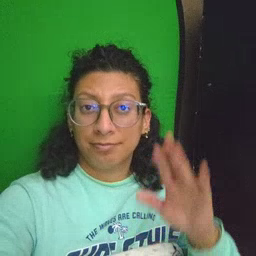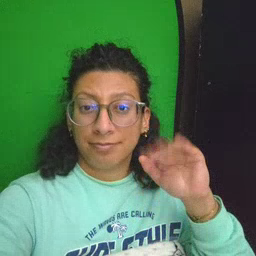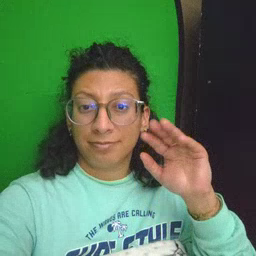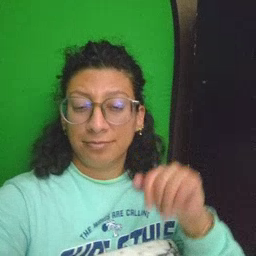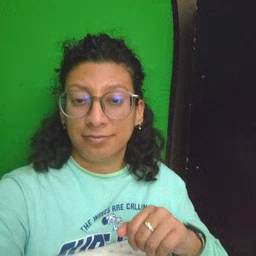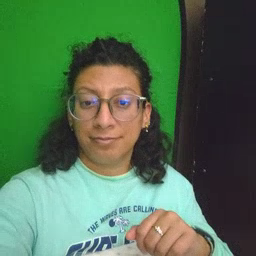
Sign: bye